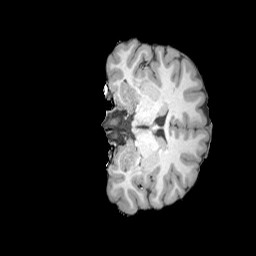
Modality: T1w
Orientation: coronal
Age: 22
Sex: female
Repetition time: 2.3 s
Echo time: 0.0226 s